Field crop: maize
Growth stage: 2
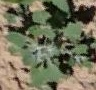
Species: chenopodium